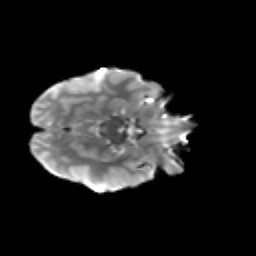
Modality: T2w
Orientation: axial
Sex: male
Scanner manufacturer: siemens
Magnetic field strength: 3 T
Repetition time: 5 s
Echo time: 0.071 s